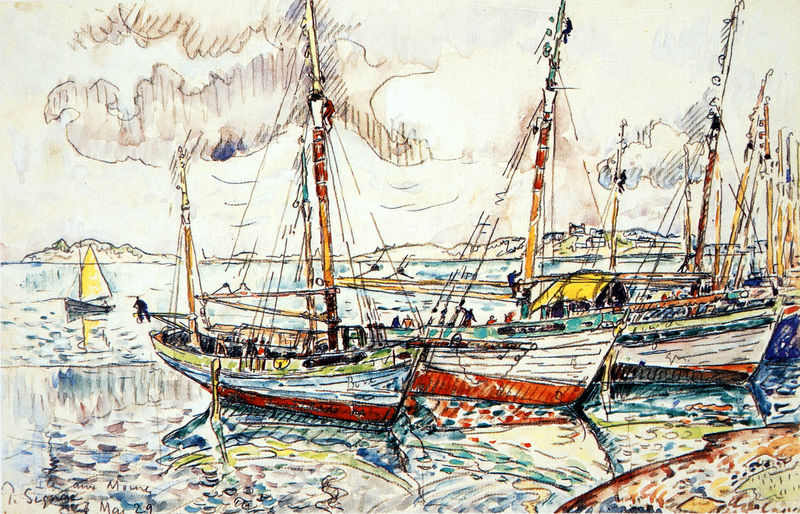
Titel: Île-aux-Moines
Künstler: Paul Signac
Standort: Little Rock
Institution: Arkansas Arts Center Foundation Collection
Schlagwörter: berg, blau, feder, himmel, mann, meer, schatten, wasser, weiß, wolken, aquarell, gelb, grün, impressionismus, landschaft, menschen, ocker, see, stadt, ufer, bunt, frankreich, grau, hell, holz, licht, männer, orange, schwarz, skizze, türkis, zeichnung, rot, wolke, beige, leinen, mensch, steine, signatur, horizont, horizontlinie, häuser, hügel, spiegelung, vögel, wind, hütte, sonne, insel, land, schnüre, drei, personen, rosa, boot, boote, ruder, farbig, küste, ruhig, schiff, schiffe, segel, segelboot, segelschiffe, sommer, strand, wellen, liegen, umrisse, fahnen, fischer, mast, moderne, segelschiff, berge, dünen, farben, fläche, gebirge, dorf, farbe, grafik, violett, klein, wasserfarbe, linien, impressionism, bug, hafen, ladung, kai, masten, fahnenmast, seemann, seile, staffage, holzboot, transparent, striche, anlegen, bucht, segelboote, takelage, taue, vor anker, impression, segeln, segler, steilküste, ebbe, punkte, laviert, tusche, fischerboote, linie, linear, urlaub, schraffur, schraffuren, punkt, koloriert, bleistift, tupfer, sonnig, flecken, kiel, seefahrt, ankern, höhenzug, signac, bodensee, matrosen, anker, maste, freundlich, mai, klettern, felsenküste, gestrandet, farbenspiel, grell, ablegen, buntstift, heimkehr, pointillismus, paul signac, segelmast, gouache, sgeln, segelbooz, aquarelliert, böen, coloriert, fischerschiffe, freundlcih, holzschiff, in reih und glied, kinien, mai 21, mäste, pointilism, schiffe im hafen, seeleute, soloriert, spiegelungh, strichmalerei, zeuchnung, wanten, 19. jahrhundert, afen, 29, gelöb, 1929